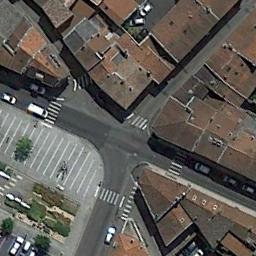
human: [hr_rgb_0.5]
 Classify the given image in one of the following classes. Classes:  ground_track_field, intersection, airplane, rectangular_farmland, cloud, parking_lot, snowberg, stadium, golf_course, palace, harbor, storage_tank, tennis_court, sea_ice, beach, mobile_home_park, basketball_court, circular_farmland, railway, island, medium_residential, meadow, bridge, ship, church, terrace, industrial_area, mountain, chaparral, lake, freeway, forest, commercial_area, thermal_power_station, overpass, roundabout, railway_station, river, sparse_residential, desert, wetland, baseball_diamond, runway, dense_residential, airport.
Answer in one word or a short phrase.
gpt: intersection